Question: I've switched over to kineticJS and I'm trying to have a background image repeat itself. Here is the code I am using:
'''
var background_image = new Image();
background_image.onload = function() {
var image = new Kinetic.Image({
image: background_image,
width: this.width,
height: this.height
});
mainLayer.add(image);
stage.add(mainLayer); // now mainLayer is available
};
'''
Now what I'd like to do is essentially what this tutorial does:
<URL> :

That tutorial makes use of the canvas/context objects to repeat the image. I couldn't find an image repeat in the docs, so I was wondering if maybe I could access the main context element of my stage (or layer?) and then use that similar to the tutorial.
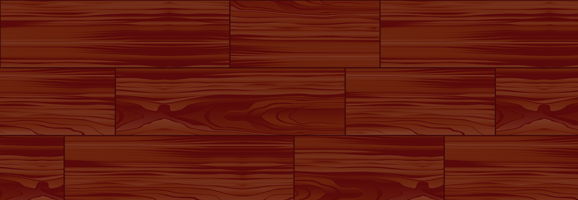
Answer: Try using a Rect with an image fill. Image fills are repeated by default. Here's an example:
<URL>
You can also change the pattern repeat type, use offsets, and scale the pattern image
Cheers!